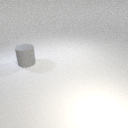
large gray rubber cylinder